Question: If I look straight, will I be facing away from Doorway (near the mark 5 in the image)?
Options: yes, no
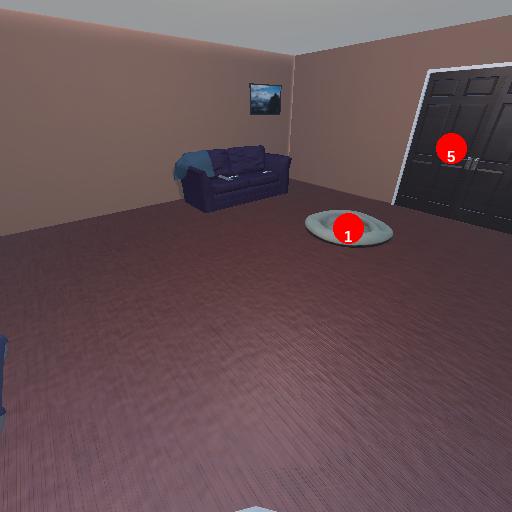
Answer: yes